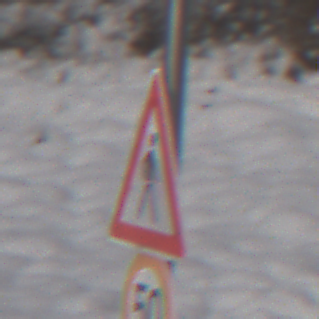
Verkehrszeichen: FussgaengerLinks
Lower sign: Geschwindigkeit50
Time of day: MorningAfternoon
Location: Outdoor (Nature)
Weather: PartlyCloudy
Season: Winter
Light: Natural